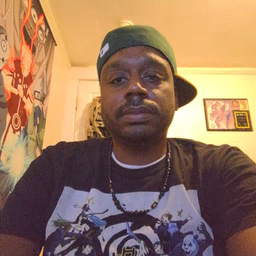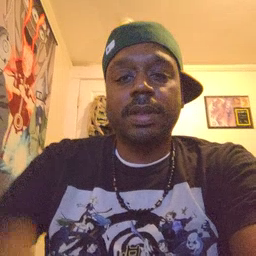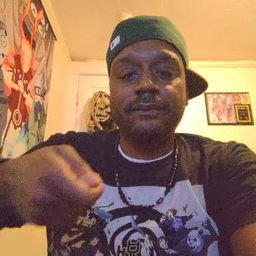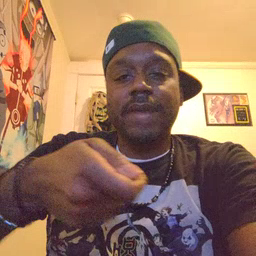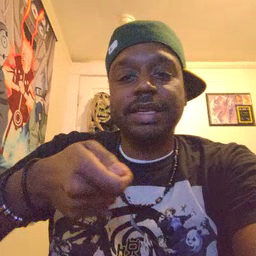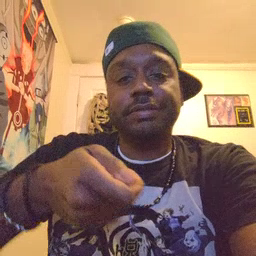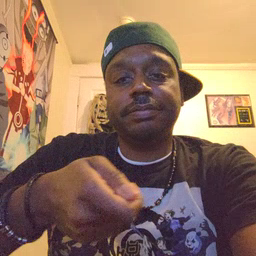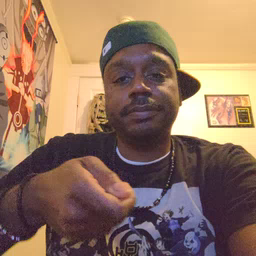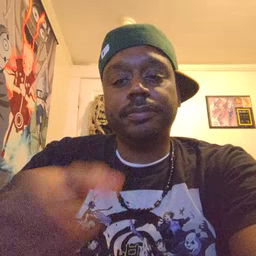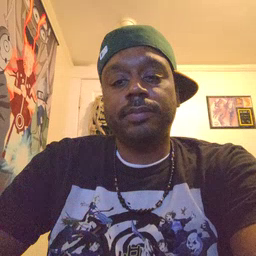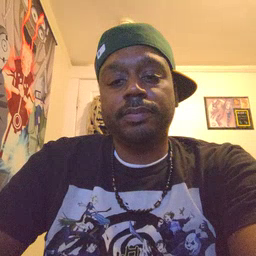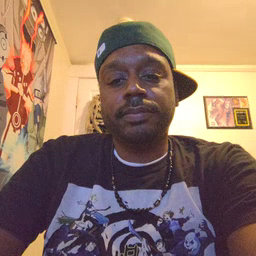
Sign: vacuum